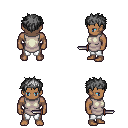
a pixel art fantasy rpg character, male body template, human, dark skin, white tunic, white pants, gray bedhead hairstyle, iron tiara, dagger, four views (front, back, left, right), 2x2 character sprite sheet, small pixel art, hard edges, no anti-aliasing